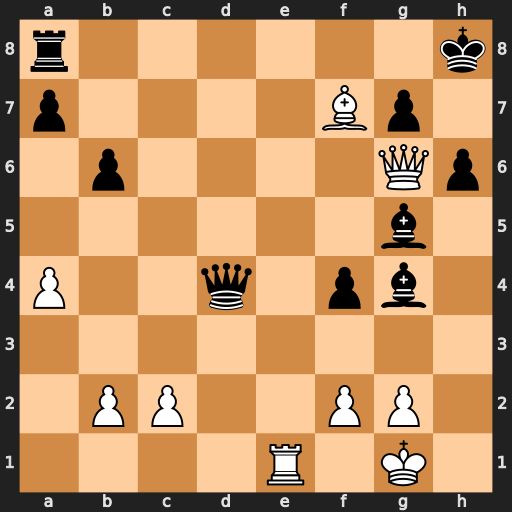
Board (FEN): r6k/p4Bp1/1p4Qp/6b1/P2q1pb1/8/1PP2PP1/4R1K1
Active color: w
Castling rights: -
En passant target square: -
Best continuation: Qc6 Rf8 Re8 Be7 Rxe7